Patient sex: M
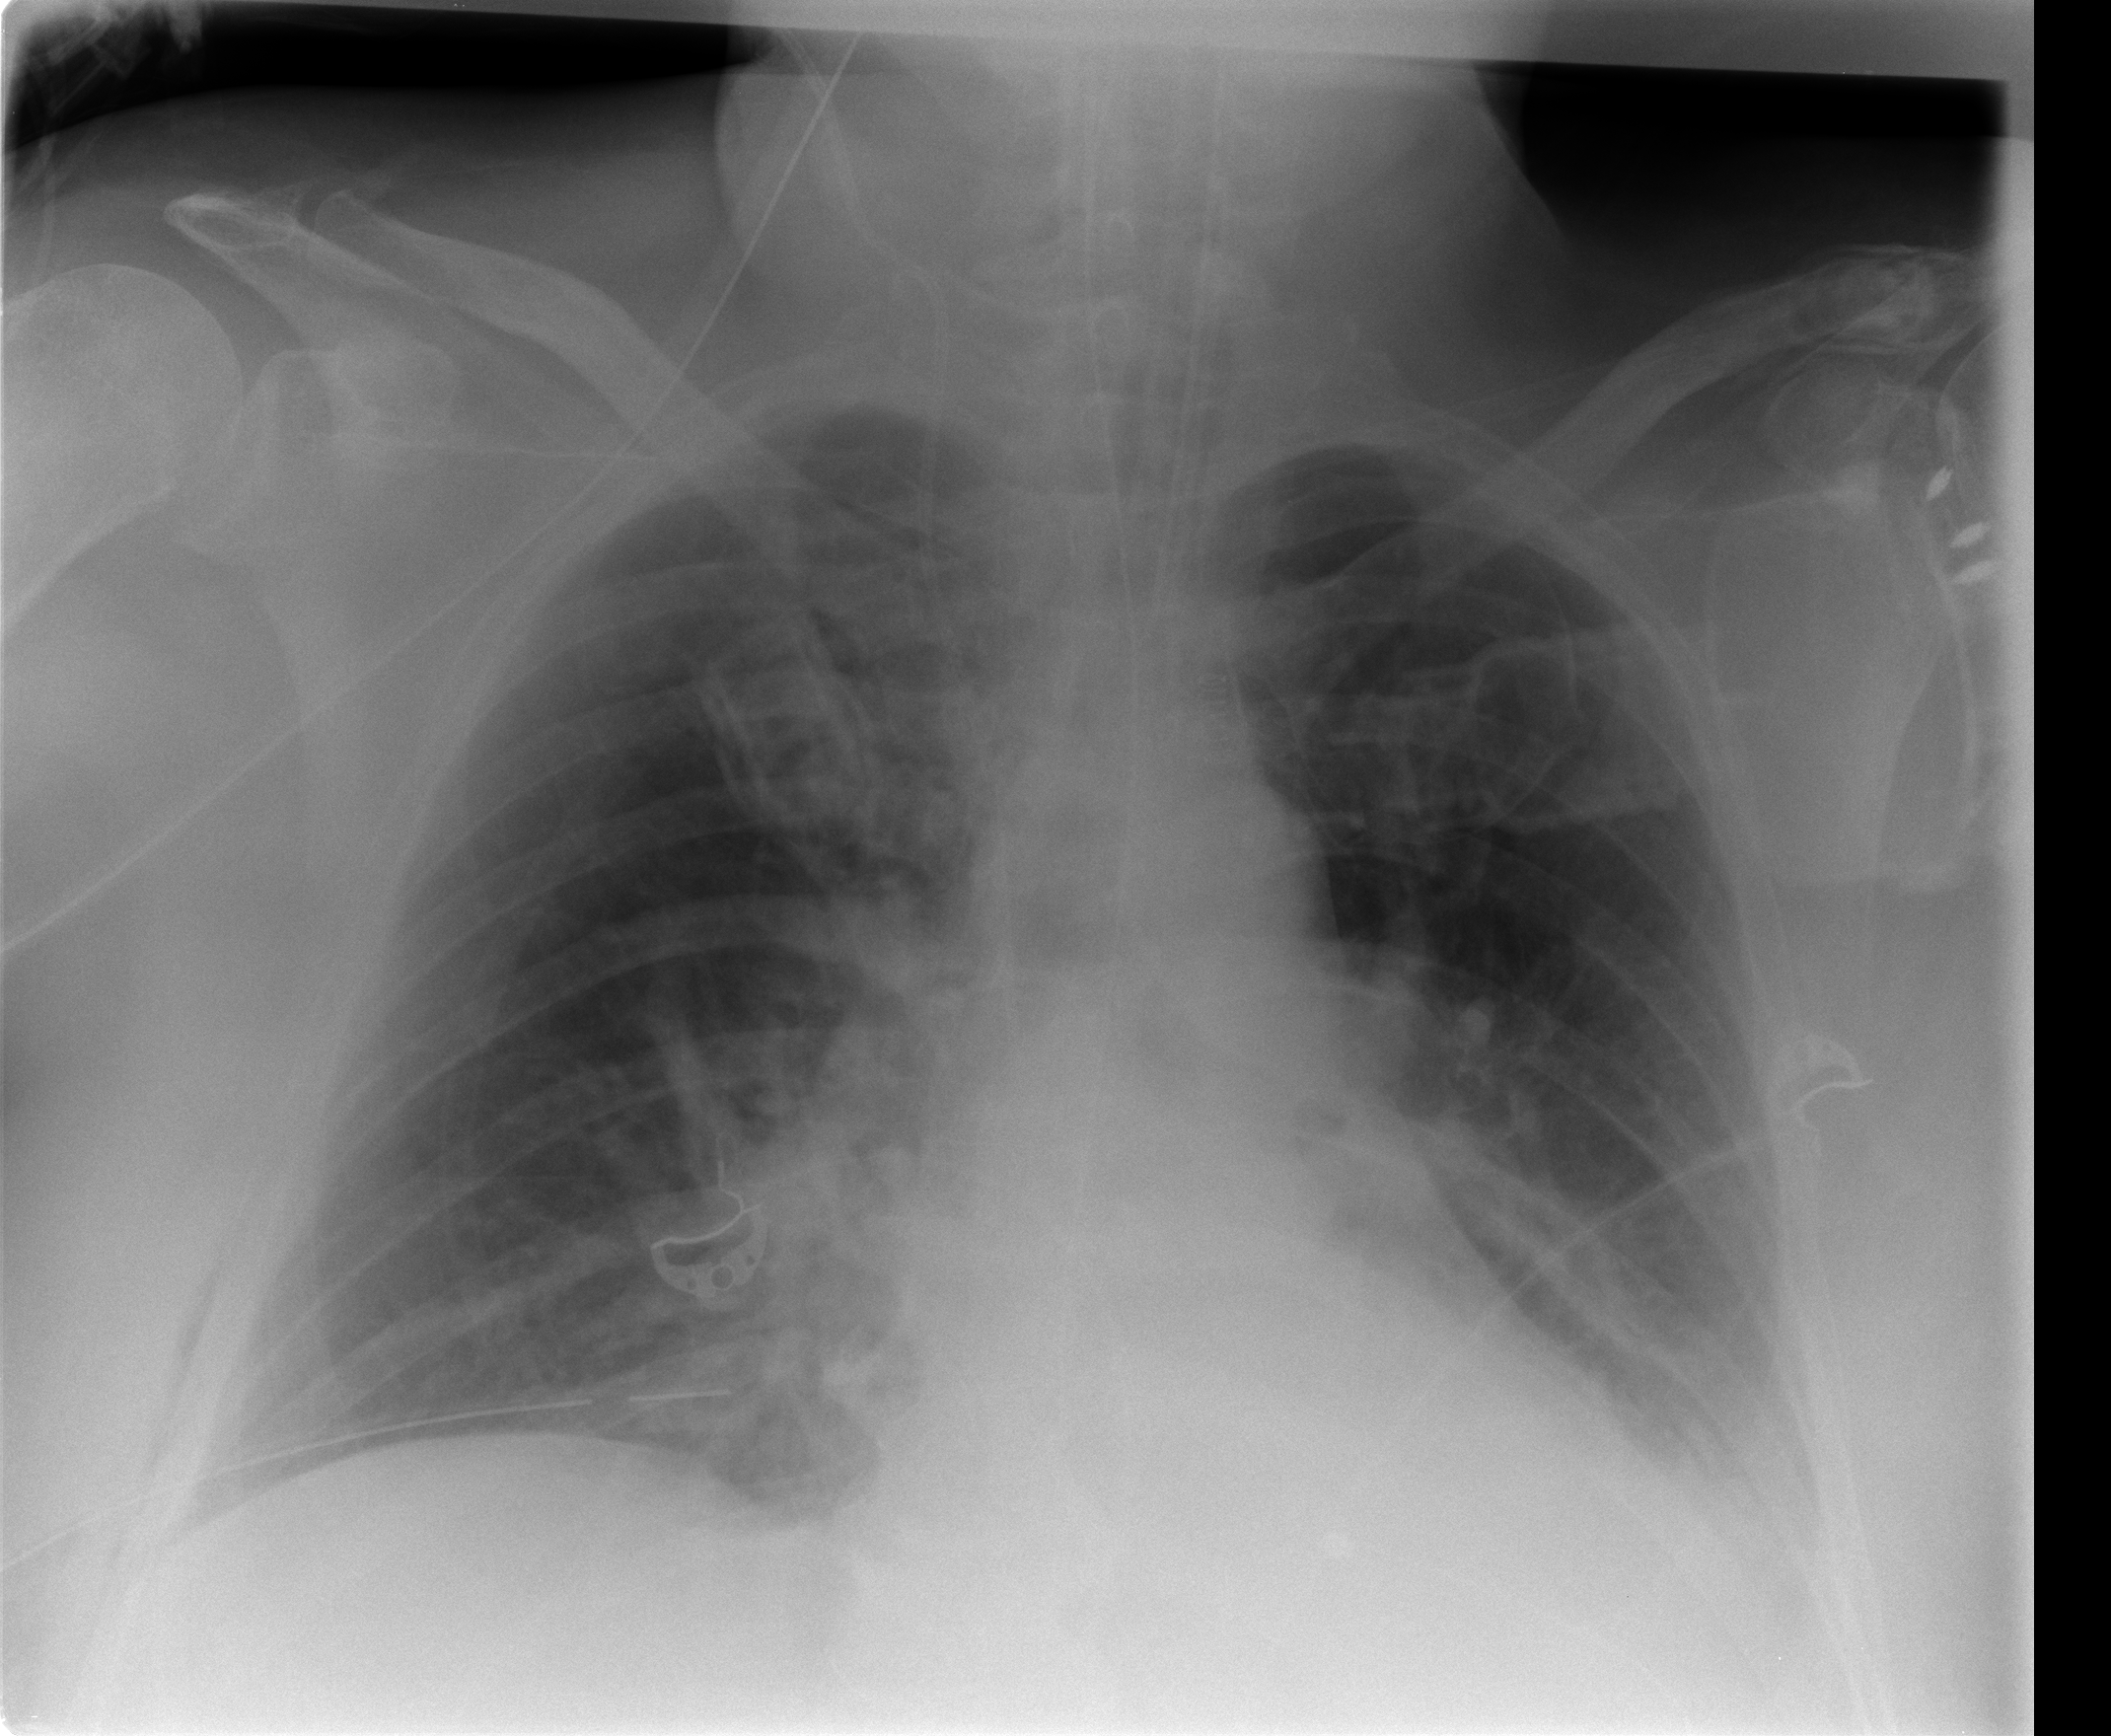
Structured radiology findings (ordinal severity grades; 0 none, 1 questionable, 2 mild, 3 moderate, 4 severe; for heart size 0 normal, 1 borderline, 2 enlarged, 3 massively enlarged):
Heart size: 1
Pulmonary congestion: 0
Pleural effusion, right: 0
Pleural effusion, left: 1
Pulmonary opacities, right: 0
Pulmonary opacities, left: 0
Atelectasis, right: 0
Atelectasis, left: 0